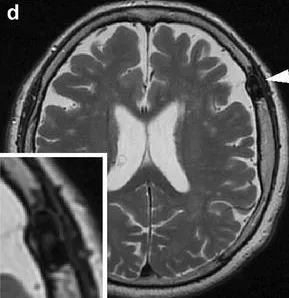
MRI scans prior to the operation A magnified clipping of the lesion is accompanied in the rectangle with each axial image (d, e). And T2-weighted.
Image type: radiology (mri)